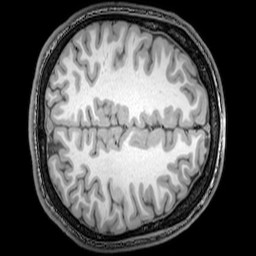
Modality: T1w
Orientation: axial
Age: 21
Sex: male
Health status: healthy
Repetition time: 0.081 s
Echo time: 0.037 s